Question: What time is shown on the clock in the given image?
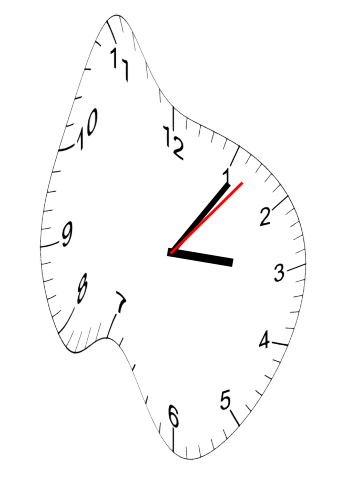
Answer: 03:06:07